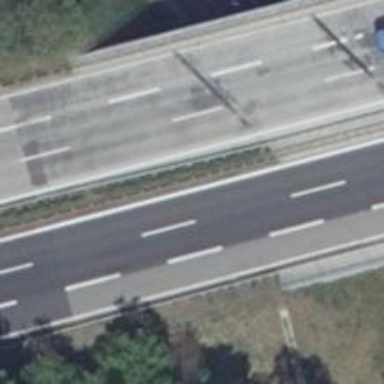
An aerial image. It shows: Motorway bridge with asphalt surface.